Question: I'm only starting out on CSS. My code is basically a list of divs under one div, and a second list of divs under a second div. It's a lot of copy-paste. Look:
'''
<div id="button_container">
<!--Try and get this to be generated by PHP-->
<div class="button"><input id="table1"type="radio" name="table_selector" checked="checked"> <label for="table1">1</label></div>
<div class="button"><input id="table2"type="radio" name="table_selector"> <label for="table2">2</label></div>
<div class="button"><input id="table3"type="radio" name="table_selector"> <label for="table3">3</label></div>
<div class="button"><input id="table4"type="radio" name="table_selector"> <label for="table4">4</label></div>
<div class="button"><input id="table5"type="radio" name="table_selector"> <label for="table5">5</label></div>
<div class="button"><input id="table6"type="radio" name="table_selector"> <label for="table6">6</label></div>
<div class="button"><input id="table7"type="radio" name="table_selector"> <label for="table7">7</label></div>
<div class="button"><input id="table8"type="radio" name="table_selector"> <label for="table8">8</label></div>
<div class="button"><input id="table9"type="radio" name="table_selector"> <label for="table9">9</label></div>
<div class="button"><input id="table10"type="radio" name="table_selector"> <label for="table10">10</label></div>
<div class="button"><input id="table11"type="radio" name="table_selector"> <label for="table11">11</label></div>
<div class="button"><input id="table12"type="radio" name="table_selector"> <label for="table12">12</label></div>
</div>
<div id="search_container" class="content">
<!--Contents should be generated by PHP-->
<div id="table1_content">CONTENT1</div>
<div id="table2_content">CONTENT2</div>
<div id="table3_content">CONTENT3</div>
<div id="table4_content">CONTENT4</div>
<div id="table5_content">CONTENT5</div>
<div id="table6_content">CONTENT6</div>
<div id="table7_content">CONTENT7</div>
<div id="table8_content">CONTENT8</div>
<div id="table9_content">CONTENT9</div>
<div id="table10_content">CONTENT10</div>
<div id="table11_content">CONTENT11</div>
<div id="table12_content">CONTENT12</div>
</div>
'''
What I want is to select the content (ie those with table#_content id), if and only if the corresponding radio button input is checked (with the id table#).
Unfortunately, the way I've written the code, the radio buttons are buried under two divs (the first one of class "button" and the second of id "button-container") which is then a sibling to the next div (class "content") which only then contains the content I want accessed.
Since there are no parent selectors in CSS, I've been trying to mess with it and see if I can make it happen, but it looks impossible.
Is there any way that I can access this using some CSS trick? I'd prefer to not remove the divs since I'm using them very heavily to make my layout look a certain way.
The end goal is basically to create a tab effect, so if I select a radio button, the content shows up and all the other divs are set to opacity 0. I think this is possible in JavaScript, but I can't code that yet. Also, I read somewhere it's not good to rely on JavaScript for functionality since it can be disabled.
Thanks!
EDIT:
Here's what the code looks like with all of the html and the CSS applied. You can hover over the tabs and they'll change color. The goal is now to make content appear when the tabs are selected.

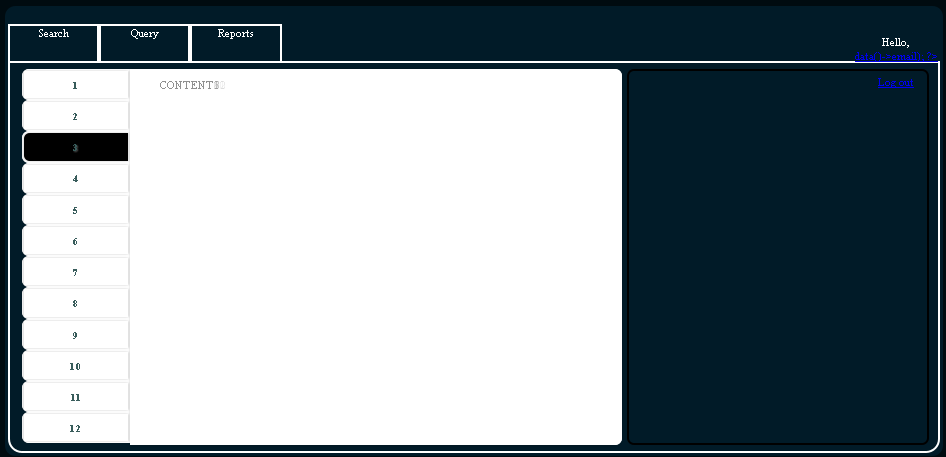
Answer: If you don't want to use any JavaScript it won't be possible without reorganizing your HTML structure. That <URL> can help you.